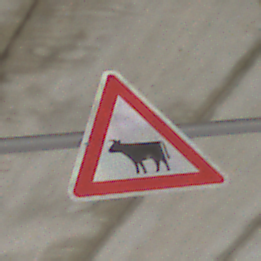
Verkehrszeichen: ViehtriebRechts
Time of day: MorningAfternoon
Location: Roofed (Suburban)
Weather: PartlyCloudy
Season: Winter
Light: Natural